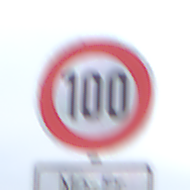
Verkehrszeichen: Geschwindigkeit100
Zusatzzeichen unten: ZeitangabenMitBeschraenkungAufWochentage2
Umgebung: Outdoor, Nature
Tageszeit: Midday
Wetter: PartlyCloudy
Licht: Natural
Jahreszeit: NotSpecified
Kontrast: LowContrast